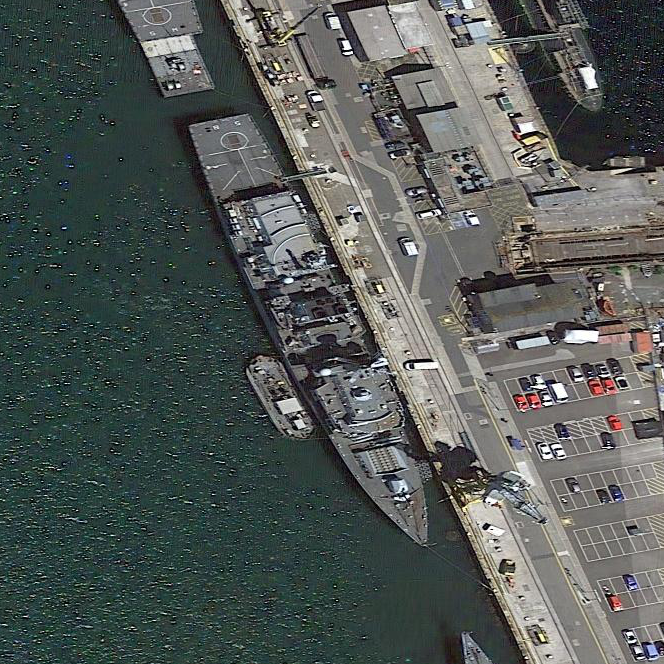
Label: Type_45_destroyer